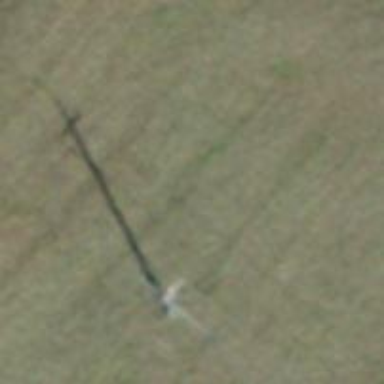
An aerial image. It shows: Power pole.